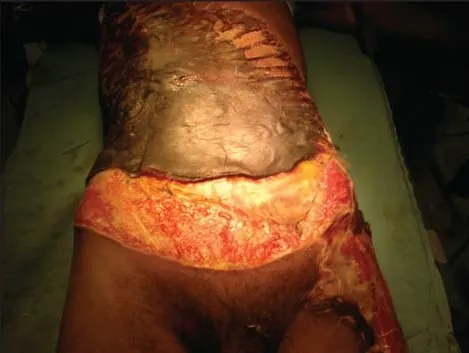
Image showing necrosis of avulsed skin before second stage operation.
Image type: medical_photograph (other_medical_photograph)